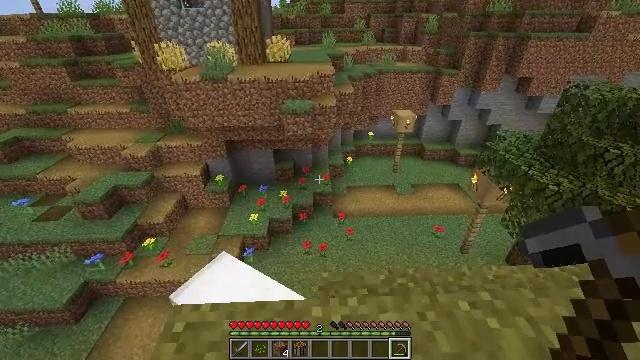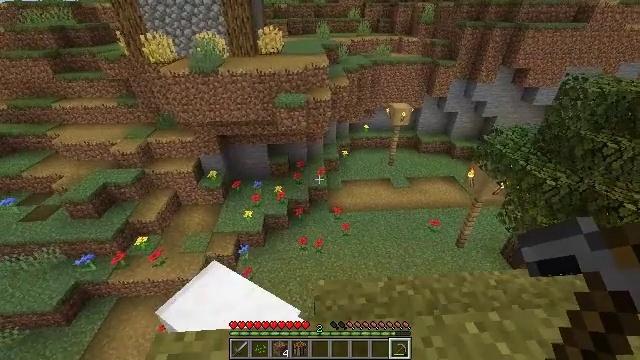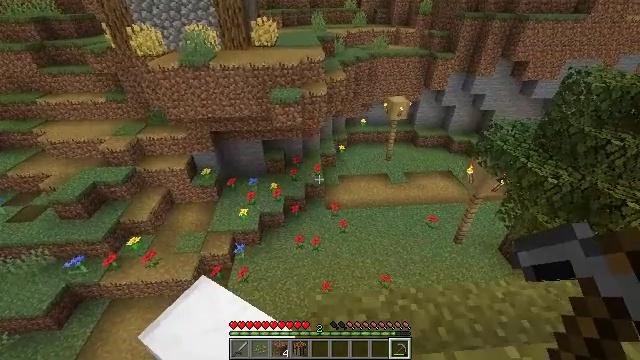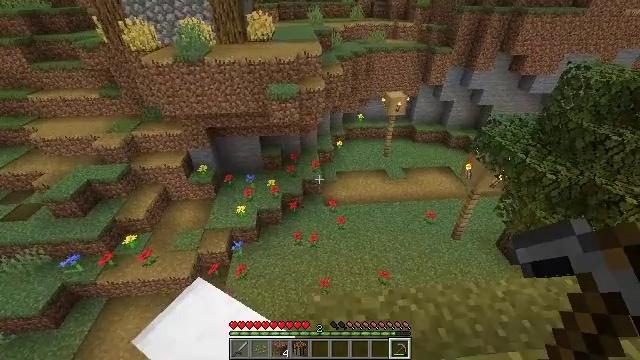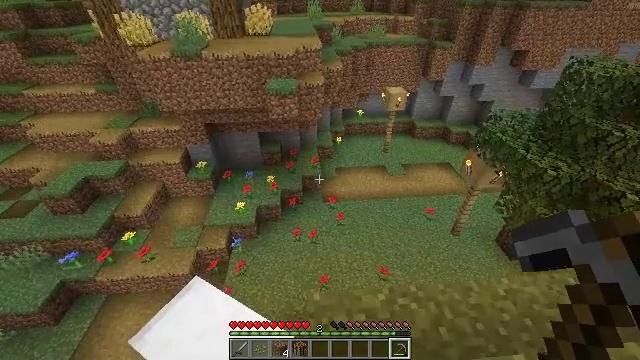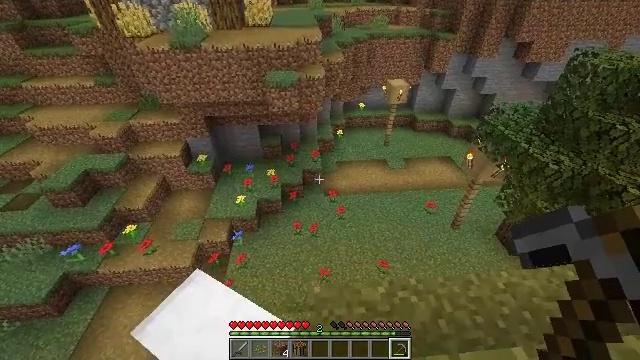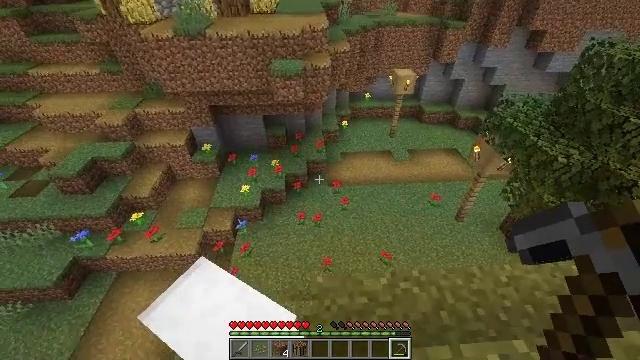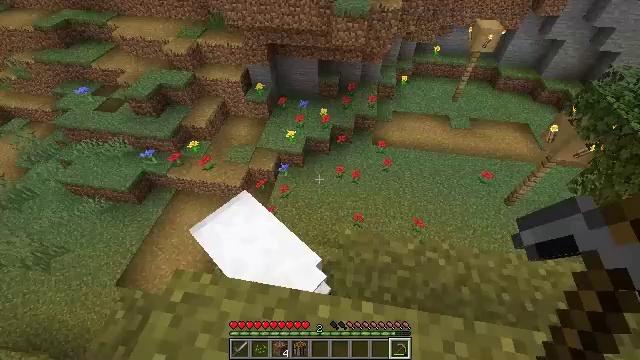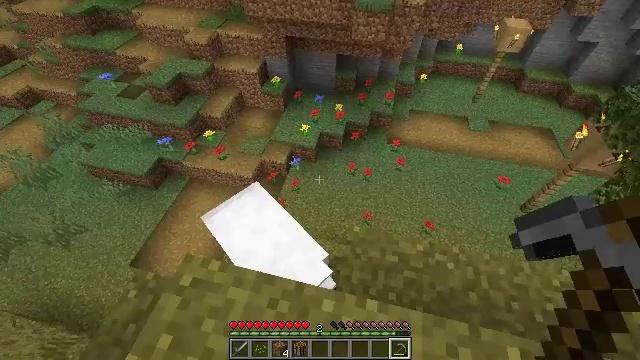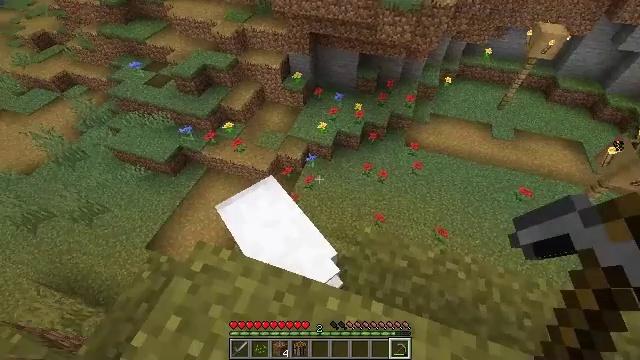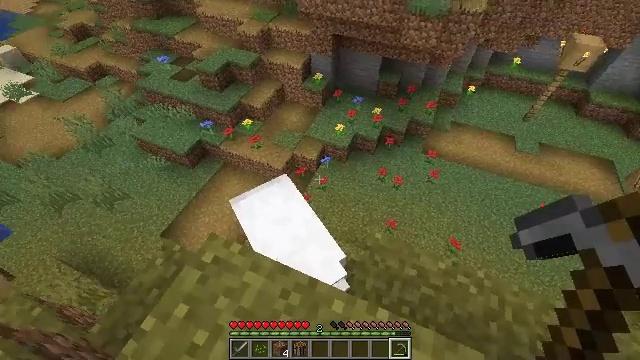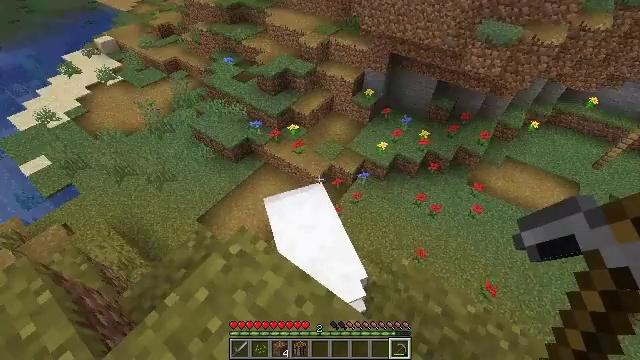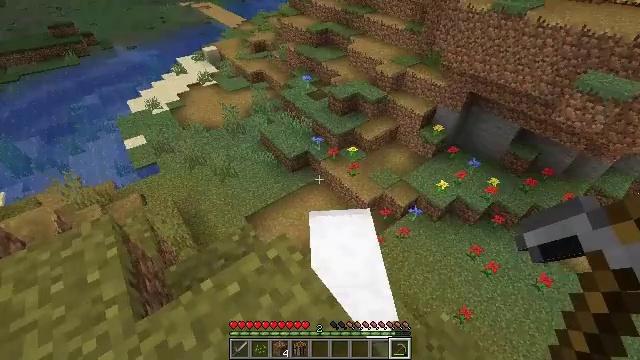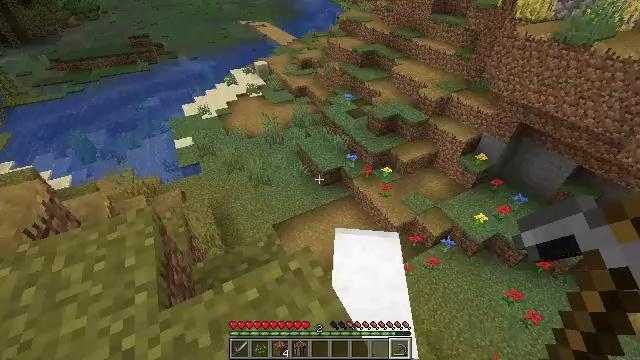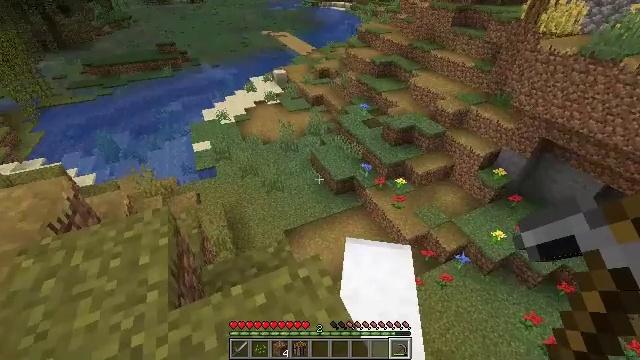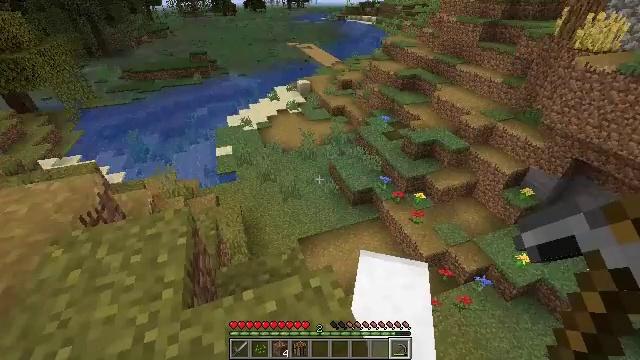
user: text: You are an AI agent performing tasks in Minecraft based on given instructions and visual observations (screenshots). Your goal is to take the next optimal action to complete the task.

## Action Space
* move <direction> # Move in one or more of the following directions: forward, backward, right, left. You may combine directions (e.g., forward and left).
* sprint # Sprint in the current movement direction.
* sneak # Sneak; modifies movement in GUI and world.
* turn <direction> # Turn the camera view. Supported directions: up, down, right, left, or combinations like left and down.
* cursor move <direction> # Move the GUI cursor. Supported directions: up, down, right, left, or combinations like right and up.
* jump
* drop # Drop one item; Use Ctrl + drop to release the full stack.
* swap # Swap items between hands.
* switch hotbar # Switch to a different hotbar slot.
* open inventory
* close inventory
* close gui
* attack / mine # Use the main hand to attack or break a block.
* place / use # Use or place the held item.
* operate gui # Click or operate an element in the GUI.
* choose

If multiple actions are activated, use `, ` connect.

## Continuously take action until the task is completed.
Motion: motion action
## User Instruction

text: Drop wheat seeds.
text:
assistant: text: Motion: move forward, turn right and down
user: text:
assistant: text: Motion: turn down
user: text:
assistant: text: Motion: turn down
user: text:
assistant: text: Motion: turn down
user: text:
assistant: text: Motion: turn down
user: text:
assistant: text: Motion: turn left and down
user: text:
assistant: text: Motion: turn left and down
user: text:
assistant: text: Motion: turn left and down
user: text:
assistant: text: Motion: turn left
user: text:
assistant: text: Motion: turn left
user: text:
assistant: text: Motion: turn left and up
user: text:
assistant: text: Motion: turn left and up
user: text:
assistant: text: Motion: turn left and up
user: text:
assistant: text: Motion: turn left and up
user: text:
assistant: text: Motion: turn left and up
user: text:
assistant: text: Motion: move left, turn left and up
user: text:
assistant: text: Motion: move forward and move left, turn left and up
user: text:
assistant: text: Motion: move forward and move left, turn left and up
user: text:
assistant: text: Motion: move forward and move left
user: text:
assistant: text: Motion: move forward and move left
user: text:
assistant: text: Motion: move left
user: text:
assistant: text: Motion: no_op
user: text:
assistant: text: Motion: move forward
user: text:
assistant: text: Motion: move forward
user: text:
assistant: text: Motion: move forward
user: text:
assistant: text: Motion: move forward
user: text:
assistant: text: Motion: move forward
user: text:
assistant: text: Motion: move forward
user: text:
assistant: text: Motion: move forward
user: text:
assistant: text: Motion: move forward